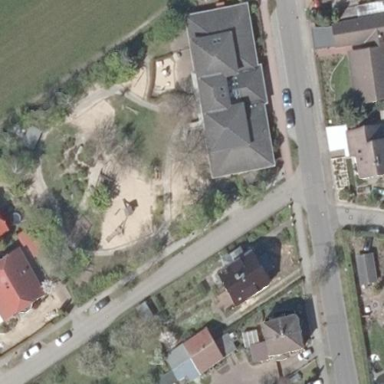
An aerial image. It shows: Kindergarten.